Question: I had problems in some flow with unicode chars in some of my flows. So i fixed the flow and added a test.
'''
assertEquals("Bjork", buyingOption.getArtist());
'''
the buyingOption.getArtist() will return the same name that is on ,here is a snippet :

but junit will fail with the message :
'''
junit.framework.ComparisonFailure: null
Expected :Bj?rk
Actual :Bj?rk
at com.delver.update.system.AECSystemTest.basicOperationtsTest1(AECSystemTest.java:40)
at sun.reflect.NativeMethodAccessorImpl.invoke0(Native Method)
at sun.reflect.NativeMethodAccessorImpl.invoke(NativeMethodAccessorImpl.java:39)
at sun.reflect.DelegatingMethodAccessorImpl.invoke(DelegatingMethodAccessorImpl.java:25)
'''
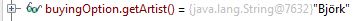
Answer: This is probably due to the default encoding used for your Java source files. The 'o' in the string literal in the JUnit source code is probably being converted to something else when the test is compiled.
To avoid this, use Unicode escapes ('\uxxxx') in the string literals in your JUnit source code:
'''
assertEquals("Bj\u00F6rk", buyingOption.getArtist());
'''